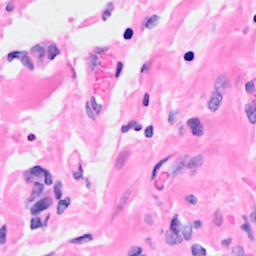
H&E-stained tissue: Breast